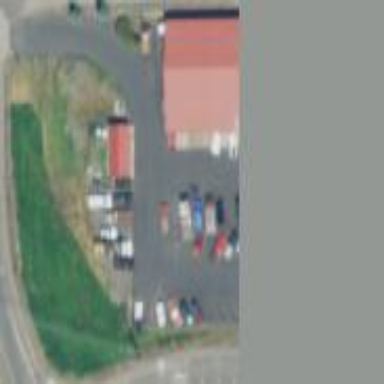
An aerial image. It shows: Garden center.